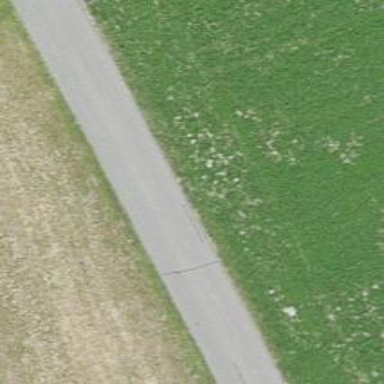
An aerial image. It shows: Unclassified road.